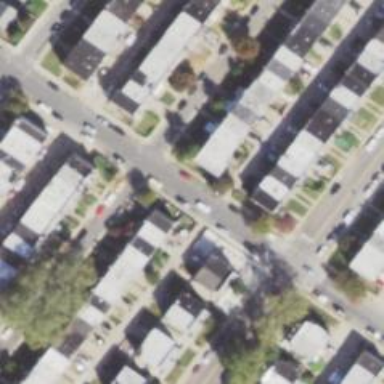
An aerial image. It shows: Alley classified as service road.